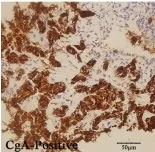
(E-H) displayed pathology images of lung metastases. The lung metastatic cells exhibited diffuse CgA positivity (x 400).
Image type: pathology (immunostaining)